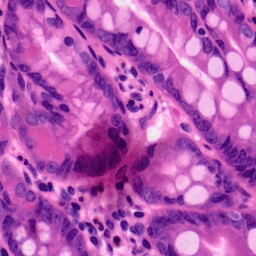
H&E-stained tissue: Pancreatic